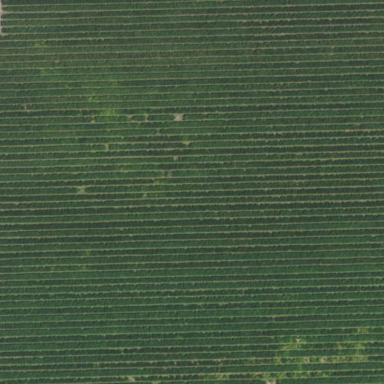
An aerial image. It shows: Crop field within farm area.